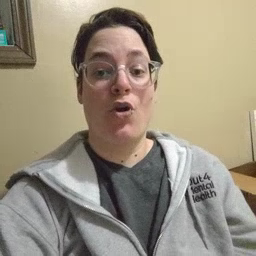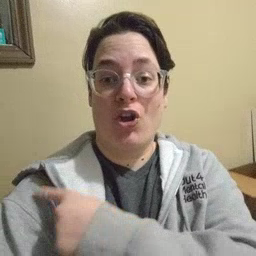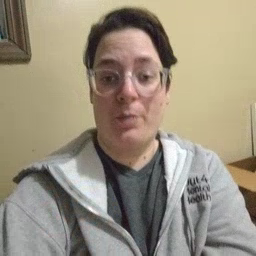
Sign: arm